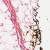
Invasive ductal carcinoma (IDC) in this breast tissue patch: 0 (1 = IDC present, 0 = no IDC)